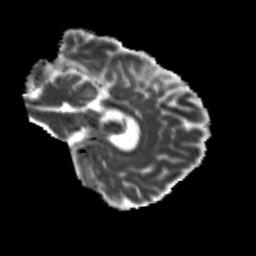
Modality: MD
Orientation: sagittal
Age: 29
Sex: male
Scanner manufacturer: siemens
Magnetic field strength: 3 T
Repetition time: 3.5 s
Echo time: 0.104 s